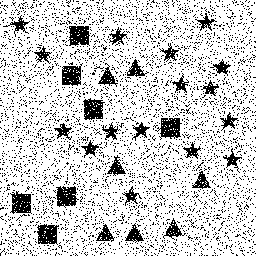
Squares: 7
Triangles: 7
Stars: 16
Total shapes: 30